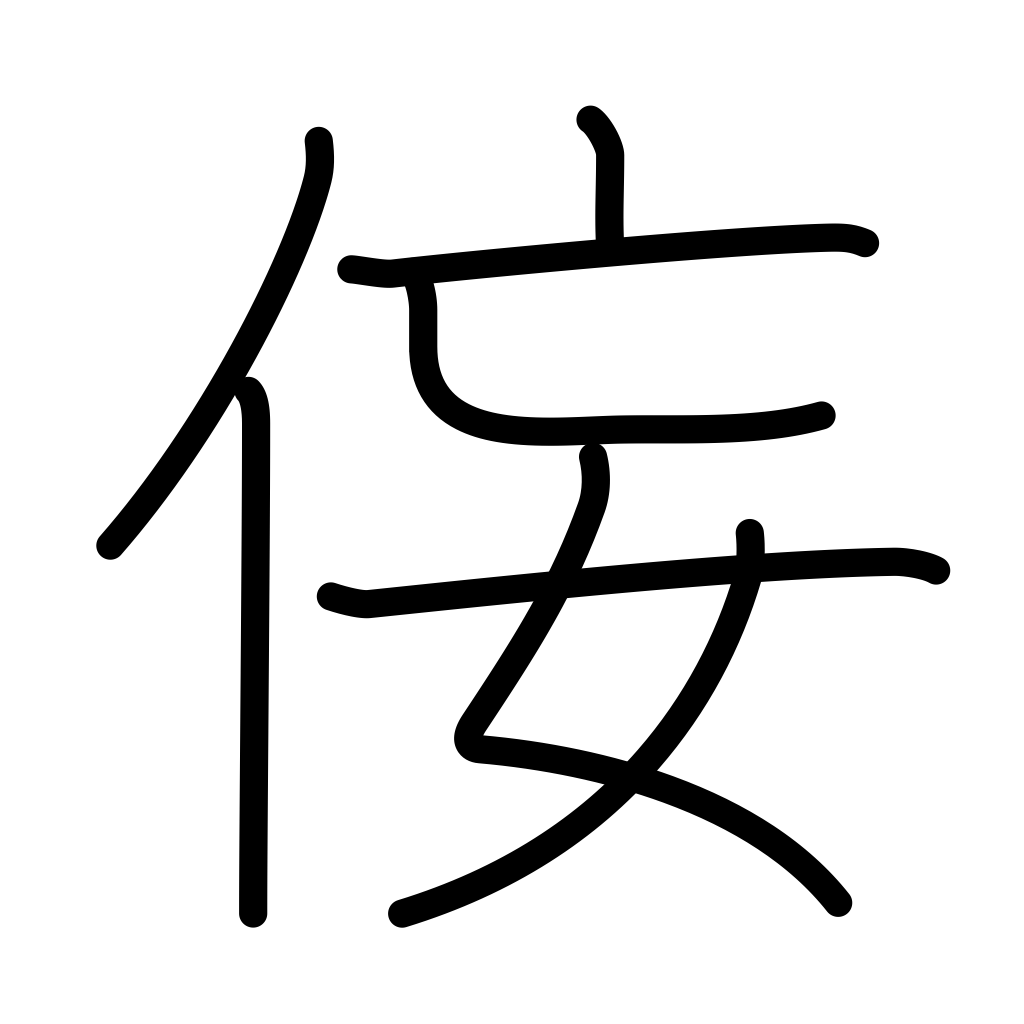
Meaning: flattery, insincerity